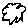
Label: cloud